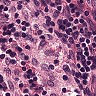
Metastatic tissue present: no